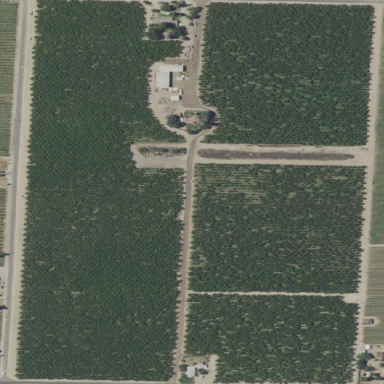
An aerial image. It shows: Orchard with nectarine trees.